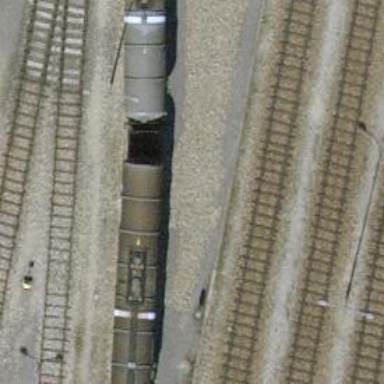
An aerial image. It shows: Single-track spur railway line.